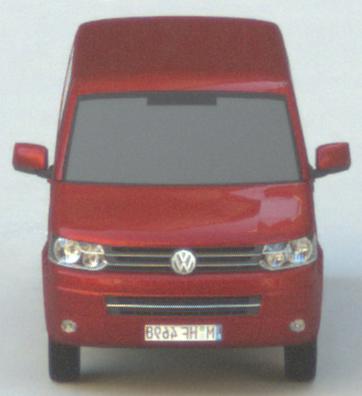
Make: VW Commercial Vehicles (Nutzfahrzeuge)
Model: T5 Multivan 2.0
Detailed model: T5 Multivan
Model produced from: 2009/09
Model produced until: 2013/06
Doors: 4
Color: red
Road condition: dry road
Daytime: morning or afternoon
Contrast: low contrast